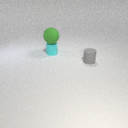
large green rubber sphere above small cyan rubber cylinder